Field crop: tomato
Growth stage: 1
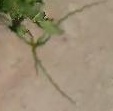
Species: cyperus